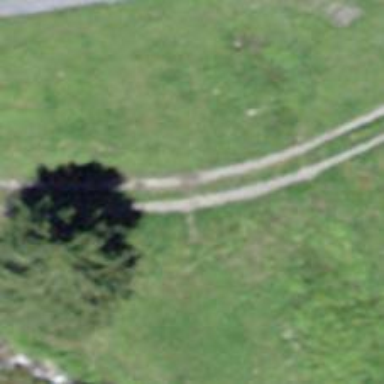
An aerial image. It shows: Unpaved track with grade 4 quality.